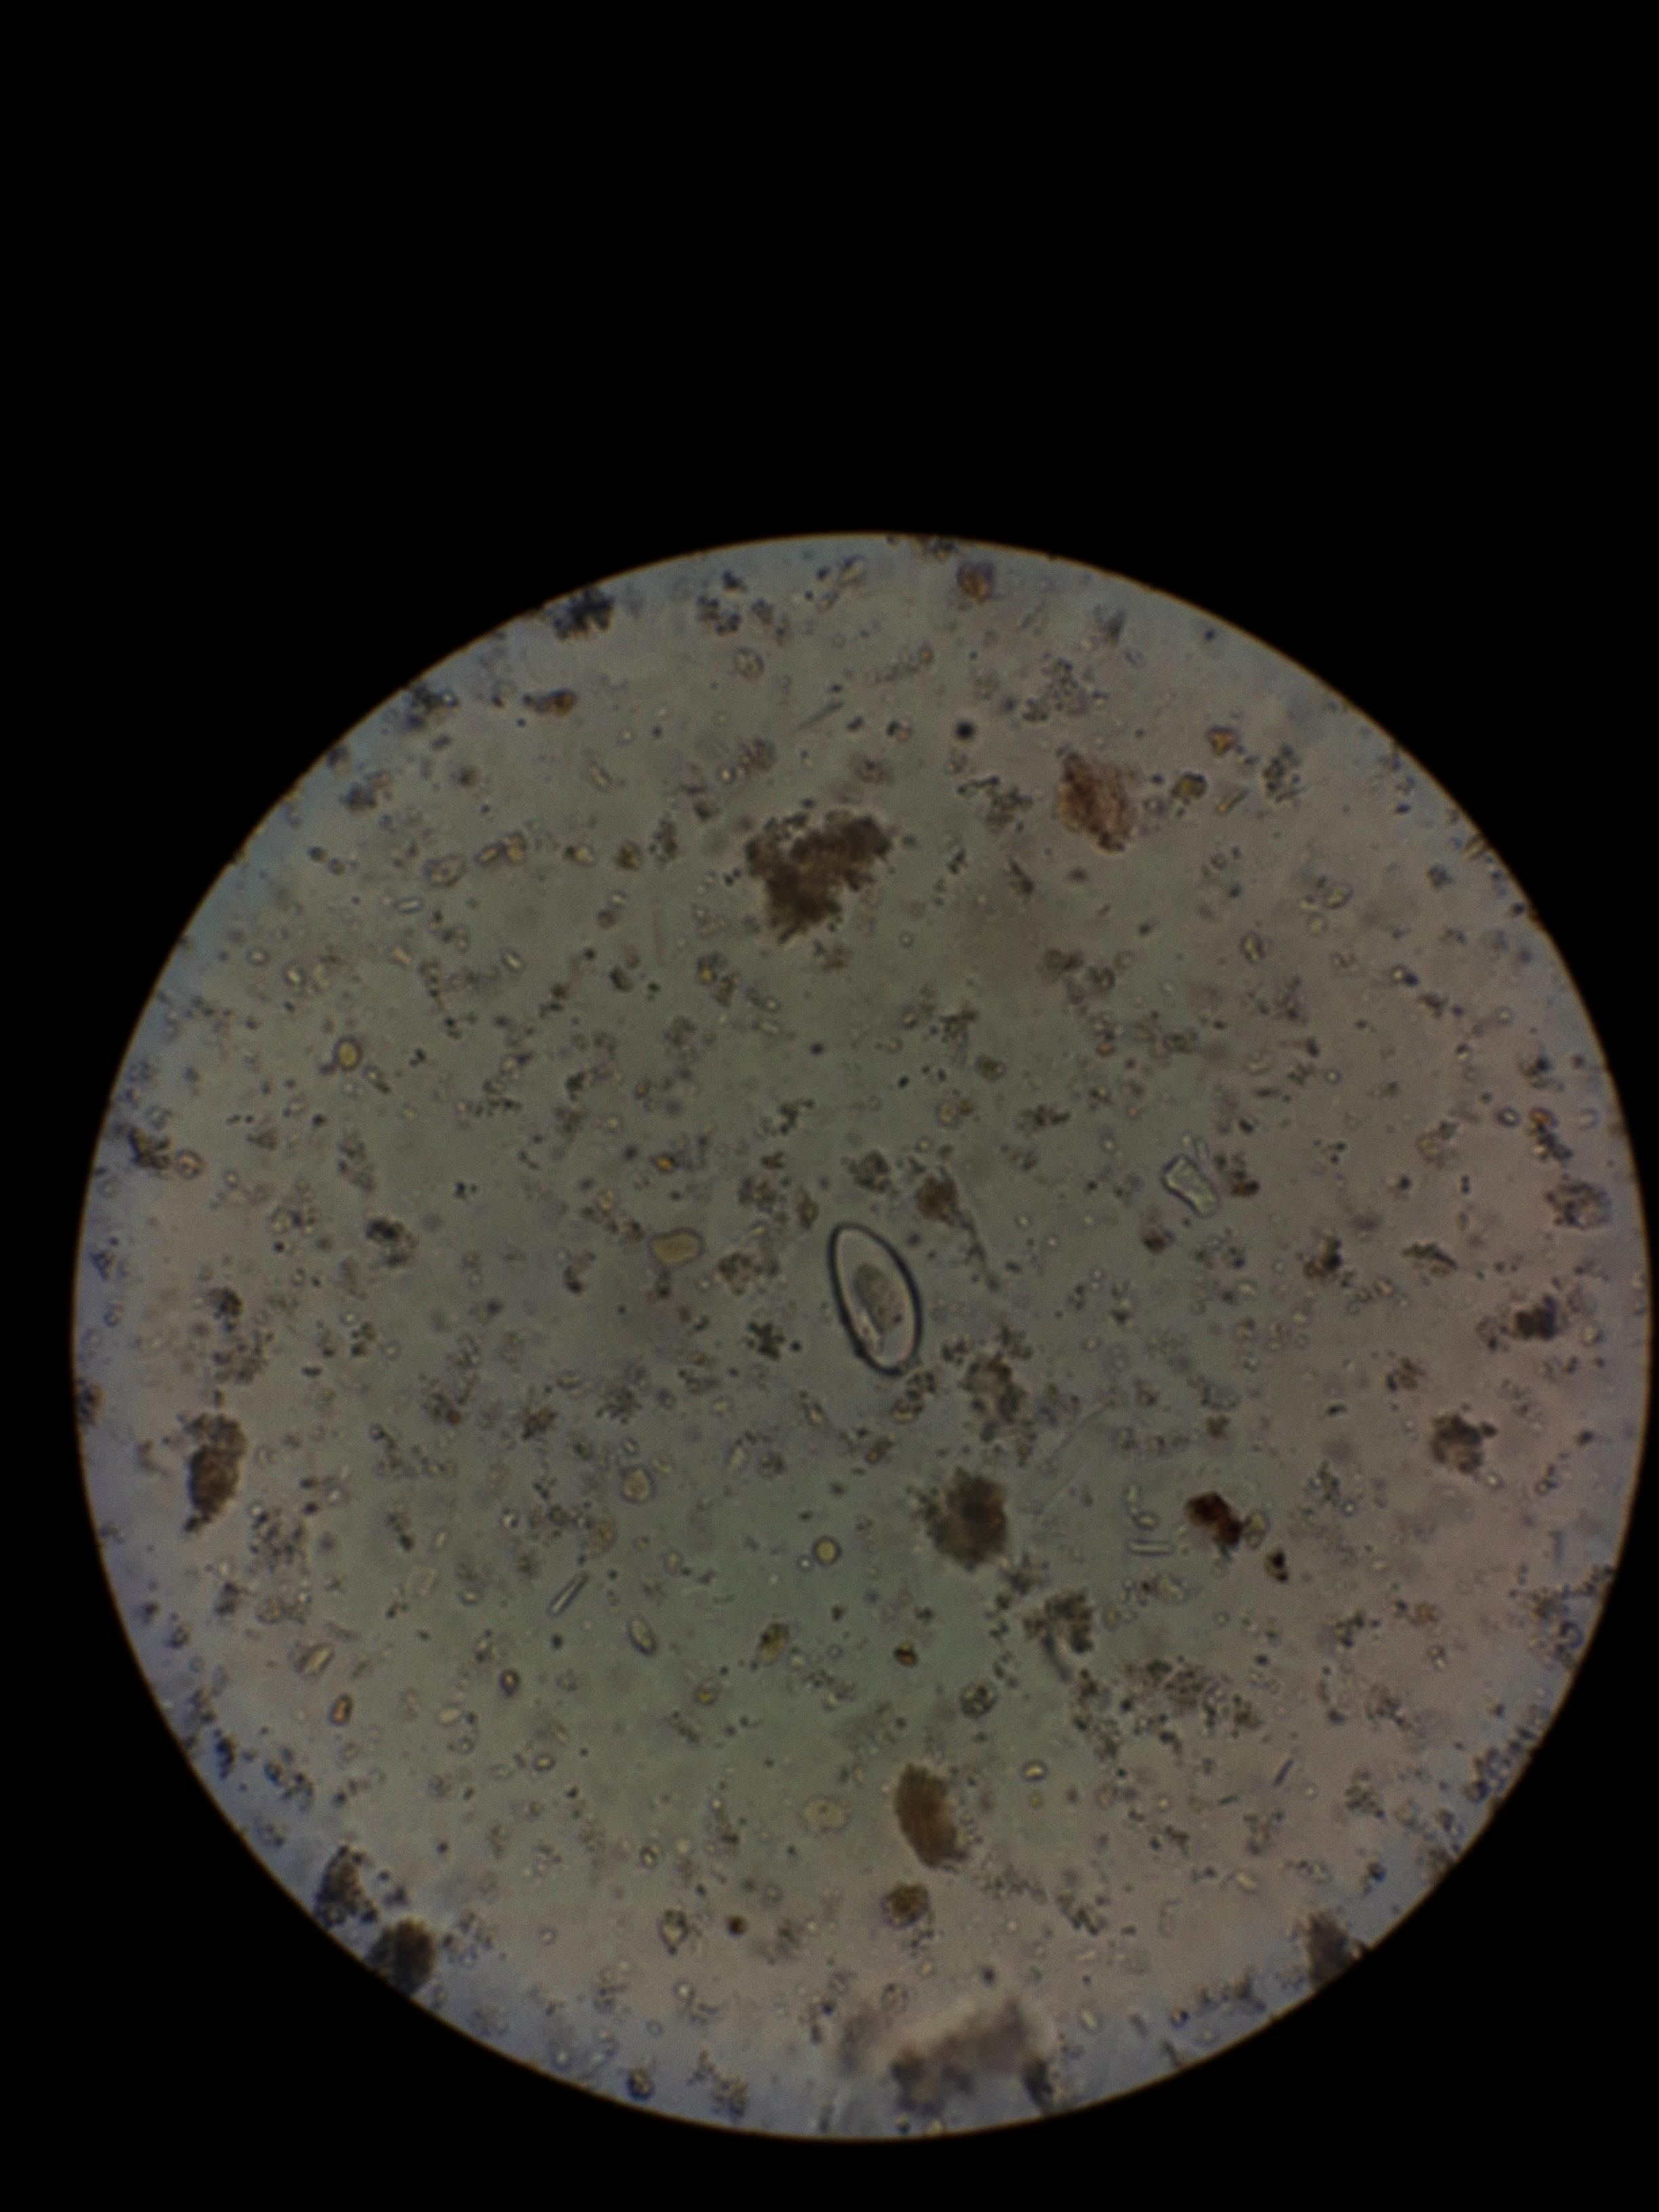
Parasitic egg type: Enterobius vermicularis